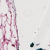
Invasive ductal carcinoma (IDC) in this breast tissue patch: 0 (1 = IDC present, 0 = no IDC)